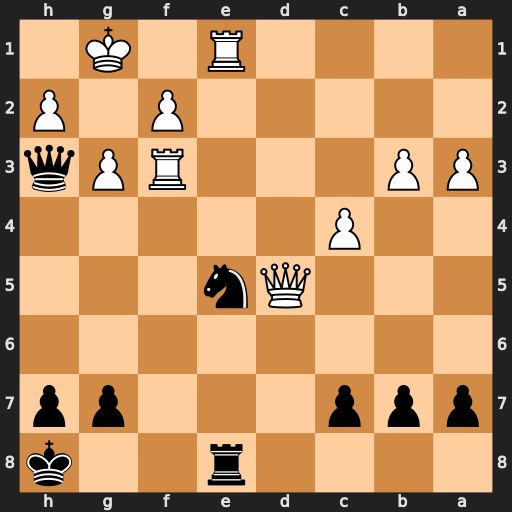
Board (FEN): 4r2k/ppp3pp/8/3Qn3/2P5/PP3RPq/5P1P/4R1K1
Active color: b
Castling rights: -
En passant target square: -
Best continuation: Nxf3+ Qxf3 Rxe1#